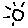
Label: sun